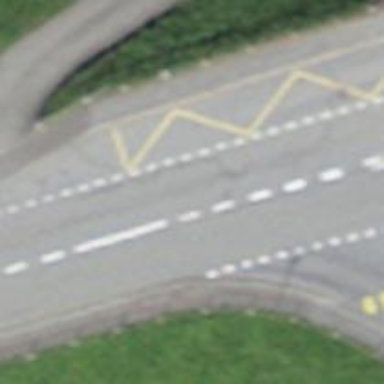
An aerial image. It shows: Bus stop with designated stop position for public transport.